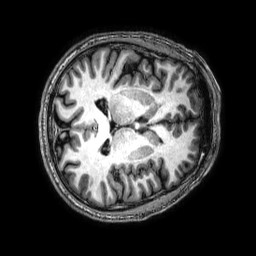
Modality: T1w
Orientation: axial
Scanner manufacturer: philips
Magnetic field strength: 3 T
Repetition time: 0.008 s
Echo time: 0.00356 s